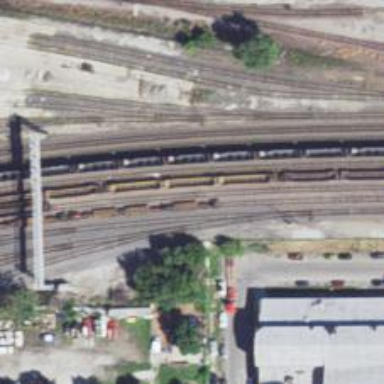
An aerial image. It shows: Railway yard.